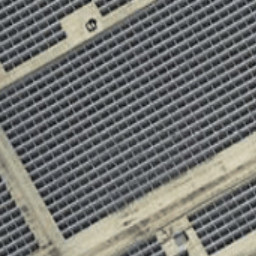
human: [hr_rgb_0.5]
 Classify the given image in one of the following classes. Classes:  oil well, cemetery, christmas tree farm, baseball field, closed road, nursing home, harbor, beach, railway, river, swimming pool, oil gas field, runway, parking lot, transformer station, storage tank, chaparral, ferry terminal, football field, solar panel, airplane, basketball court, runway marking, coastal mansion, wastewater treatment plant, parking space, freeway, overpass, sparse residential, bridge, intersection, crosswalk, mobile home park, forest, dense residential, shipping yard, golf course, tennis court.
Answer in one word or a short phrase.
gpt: solar panel